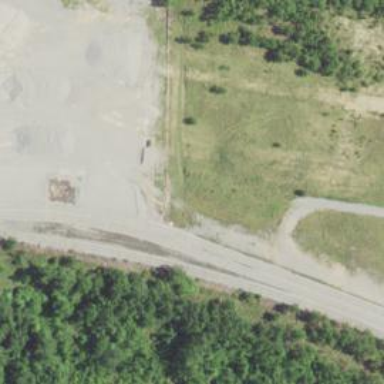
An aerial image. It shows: Railway spur service for aggregate transportation.